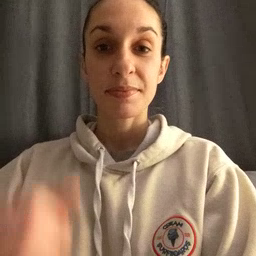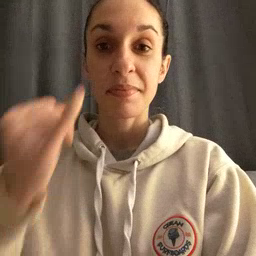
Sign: if